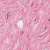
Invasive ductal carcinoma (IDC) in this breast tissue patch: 0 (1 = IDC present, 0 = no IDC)